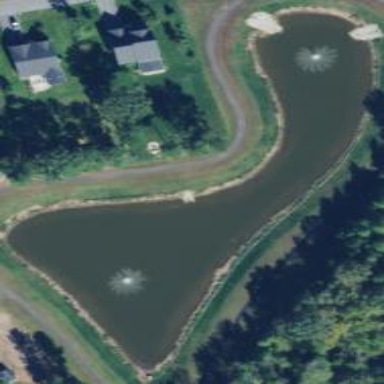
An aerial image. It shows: Pond with natural water.